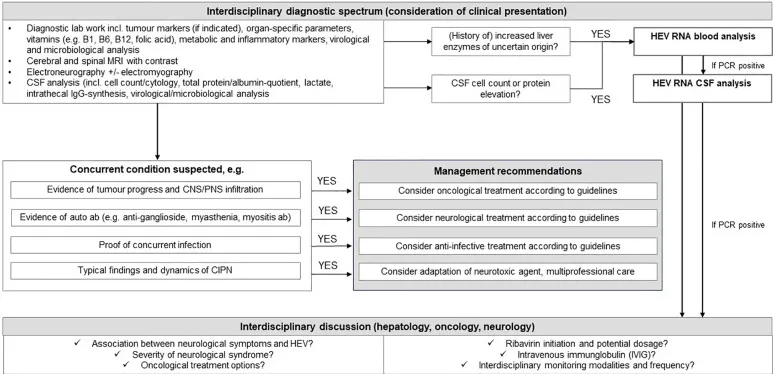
The figure displays the suggested treatment algorithm for the interdisciplinary management of immunocompromised cancer patients with neurological symptoms and an atypical constellation considering the critical aspects of HEV infection. MRI, magnetic resonance imaging; CSF, cerebrospinal fluid; IgG, Immunoglobulin G; CNS, central nervous system; PNS, peripheral nervous system; CIPN, chemotherapy-induced polyneuropathy; HEV, hepatitis E virus; PNS, peripheral nervous system; RNA, ribonucleic acid.
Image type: chart (chart)